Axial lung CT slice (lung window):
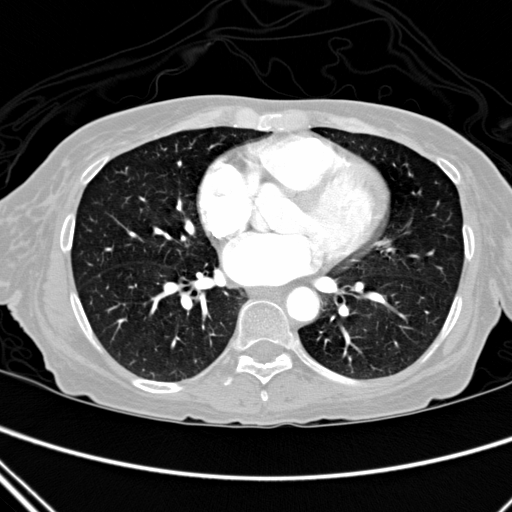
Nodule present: no